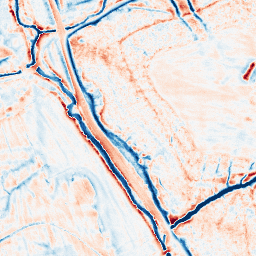
Category: edge_preserving
Decomposition family: guided
Decomposition parameters: radius: 4
eps: 0.001
Upsampling method: quintic
Upsampling parameters: scale: 8
Upsampling scale: 8